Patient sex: M
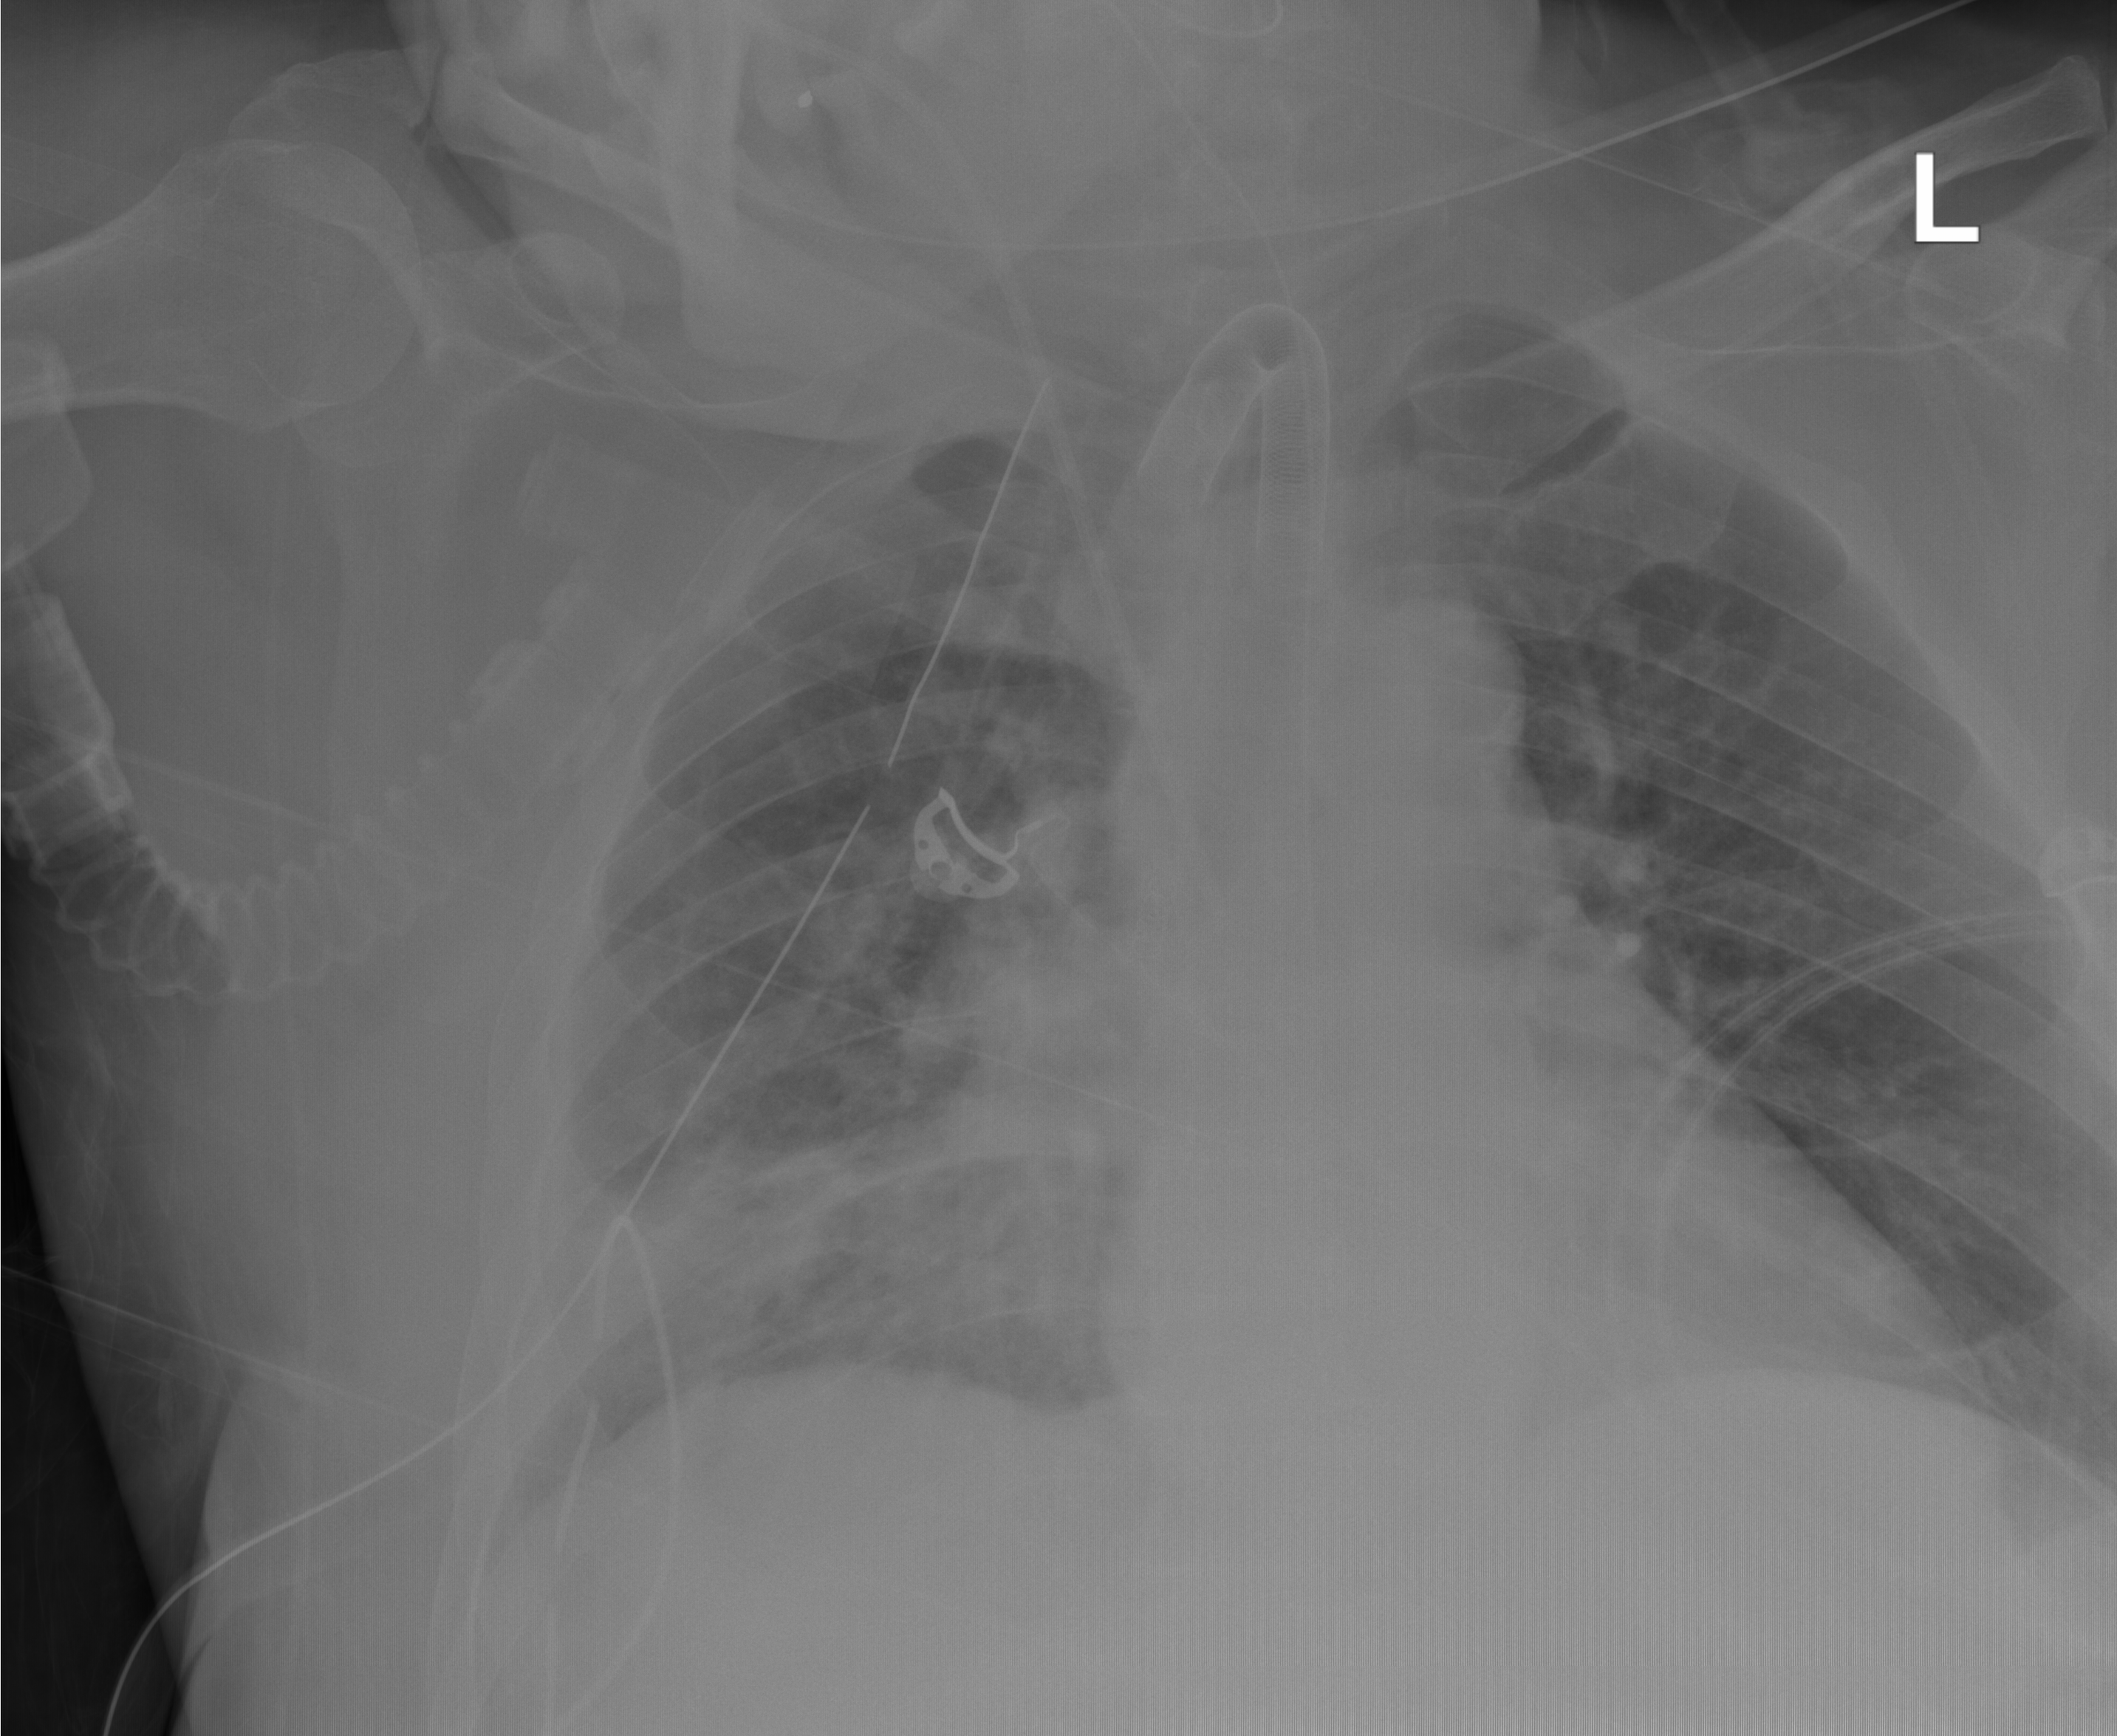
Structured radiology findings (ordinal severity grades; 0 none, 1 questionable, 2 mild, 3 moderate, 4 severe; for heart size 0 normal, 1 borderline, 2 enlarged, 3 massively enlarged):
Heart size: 0
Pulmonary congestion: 1
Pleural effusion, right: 2
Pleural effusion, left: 0
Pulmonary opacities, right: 2
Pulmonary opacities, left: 0
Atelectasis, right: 2
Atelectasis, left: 1